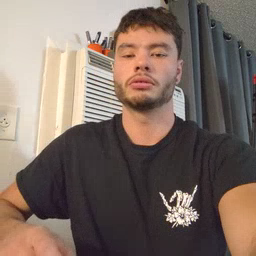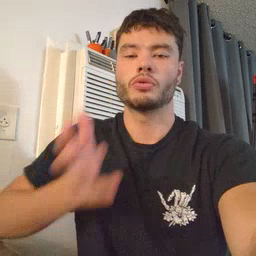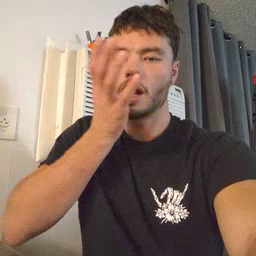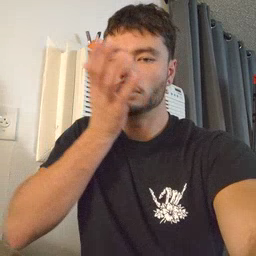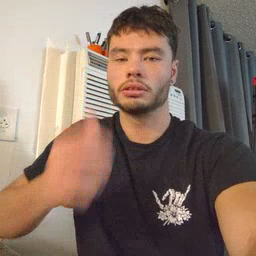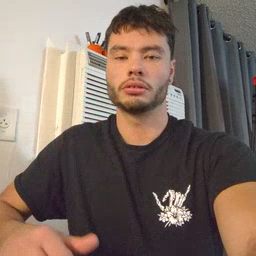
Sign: grass